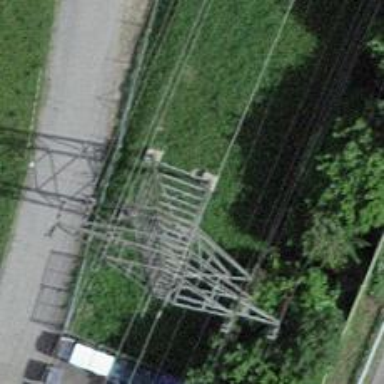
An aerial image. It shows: Power line is depicted.